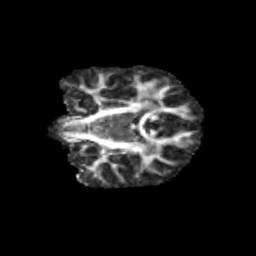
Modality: FA
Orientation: coronal
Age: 11
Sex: male
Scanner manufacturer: siemens
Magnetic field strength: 3 T
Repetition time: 3.8 s
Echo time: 0.07 s